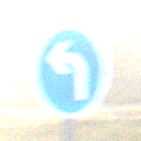
Verkehrszeichen: VorgeschriebeneFahrtrichtungLinks
Umgebung: Outdoor, Nature
Tageszeit: SunriseSunset
Wetter: PartlyCloudy
Licht: Natural
Jahreszeit: NotSpecified
Kontrast: HighContrast